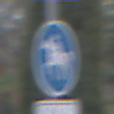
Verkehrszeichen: Reitweg
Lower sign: HinweisDurchVerbaleAngabe2
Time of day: Midday
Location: Outdoor (Urban)
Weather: Overcast
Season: NotSpecified
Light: Natural